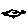
Label: fish